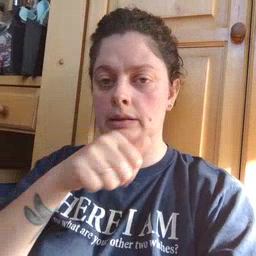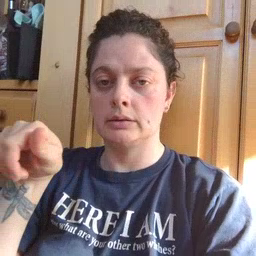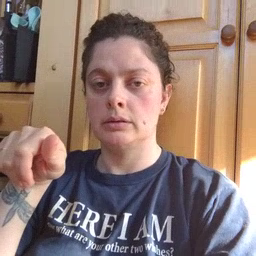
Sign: any